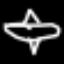
Label: airplane